Chest X-ray:
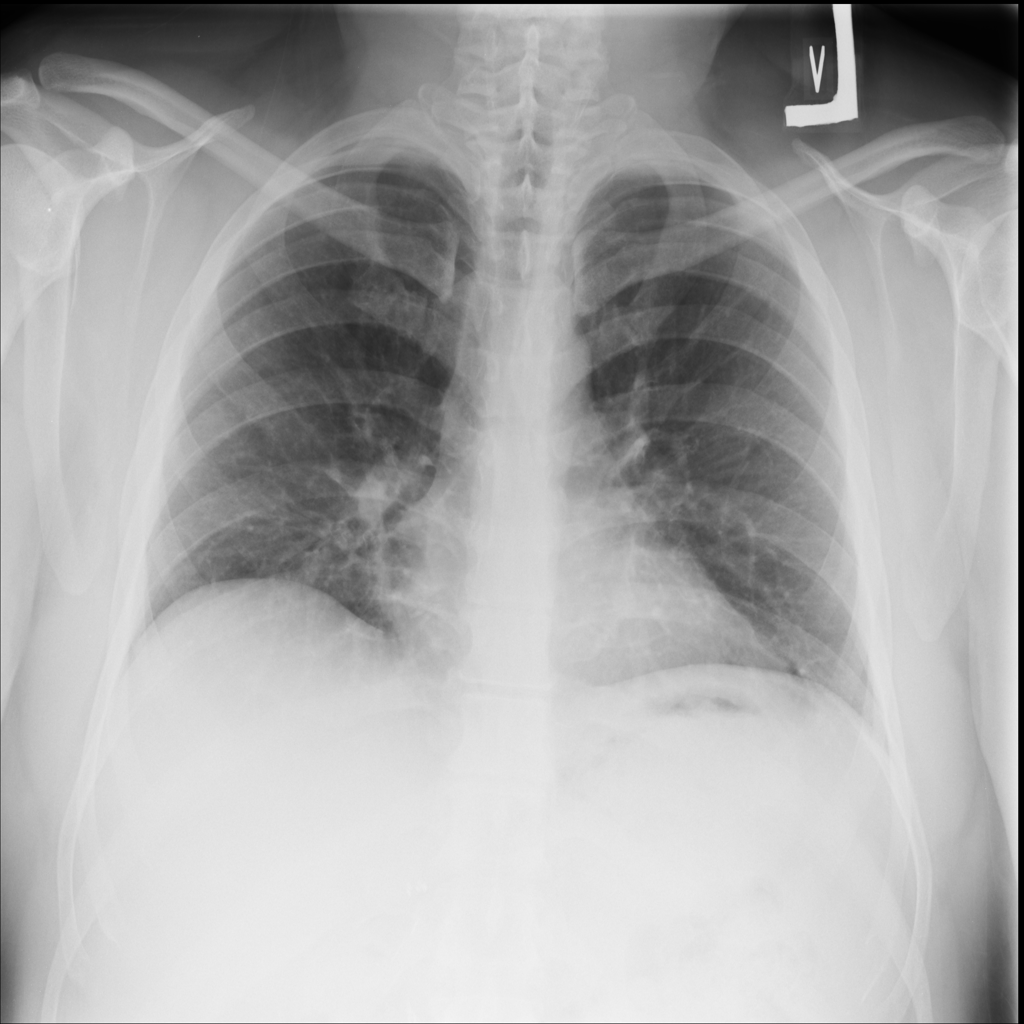
No abnormal finding: yes